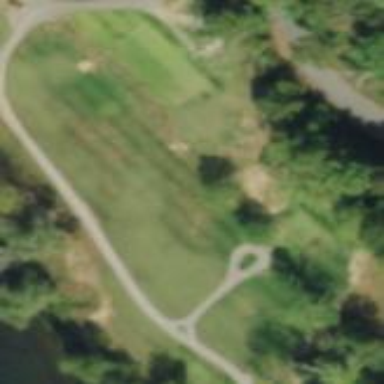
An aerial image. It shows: Golf rough area.